Field crop: maize
Growth stage: 2
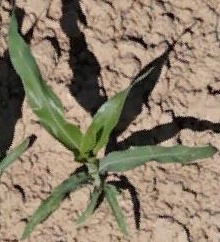
Species: maize